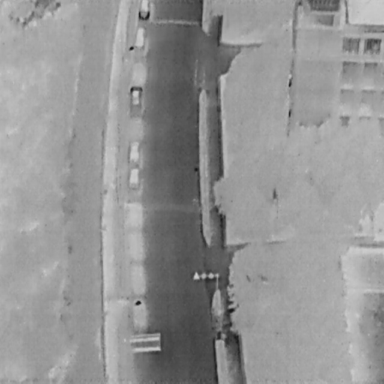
There are five Cars in the infrared image.